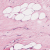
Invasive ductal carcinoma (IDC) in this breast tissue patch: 0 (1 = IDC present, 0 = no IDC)